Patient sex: M
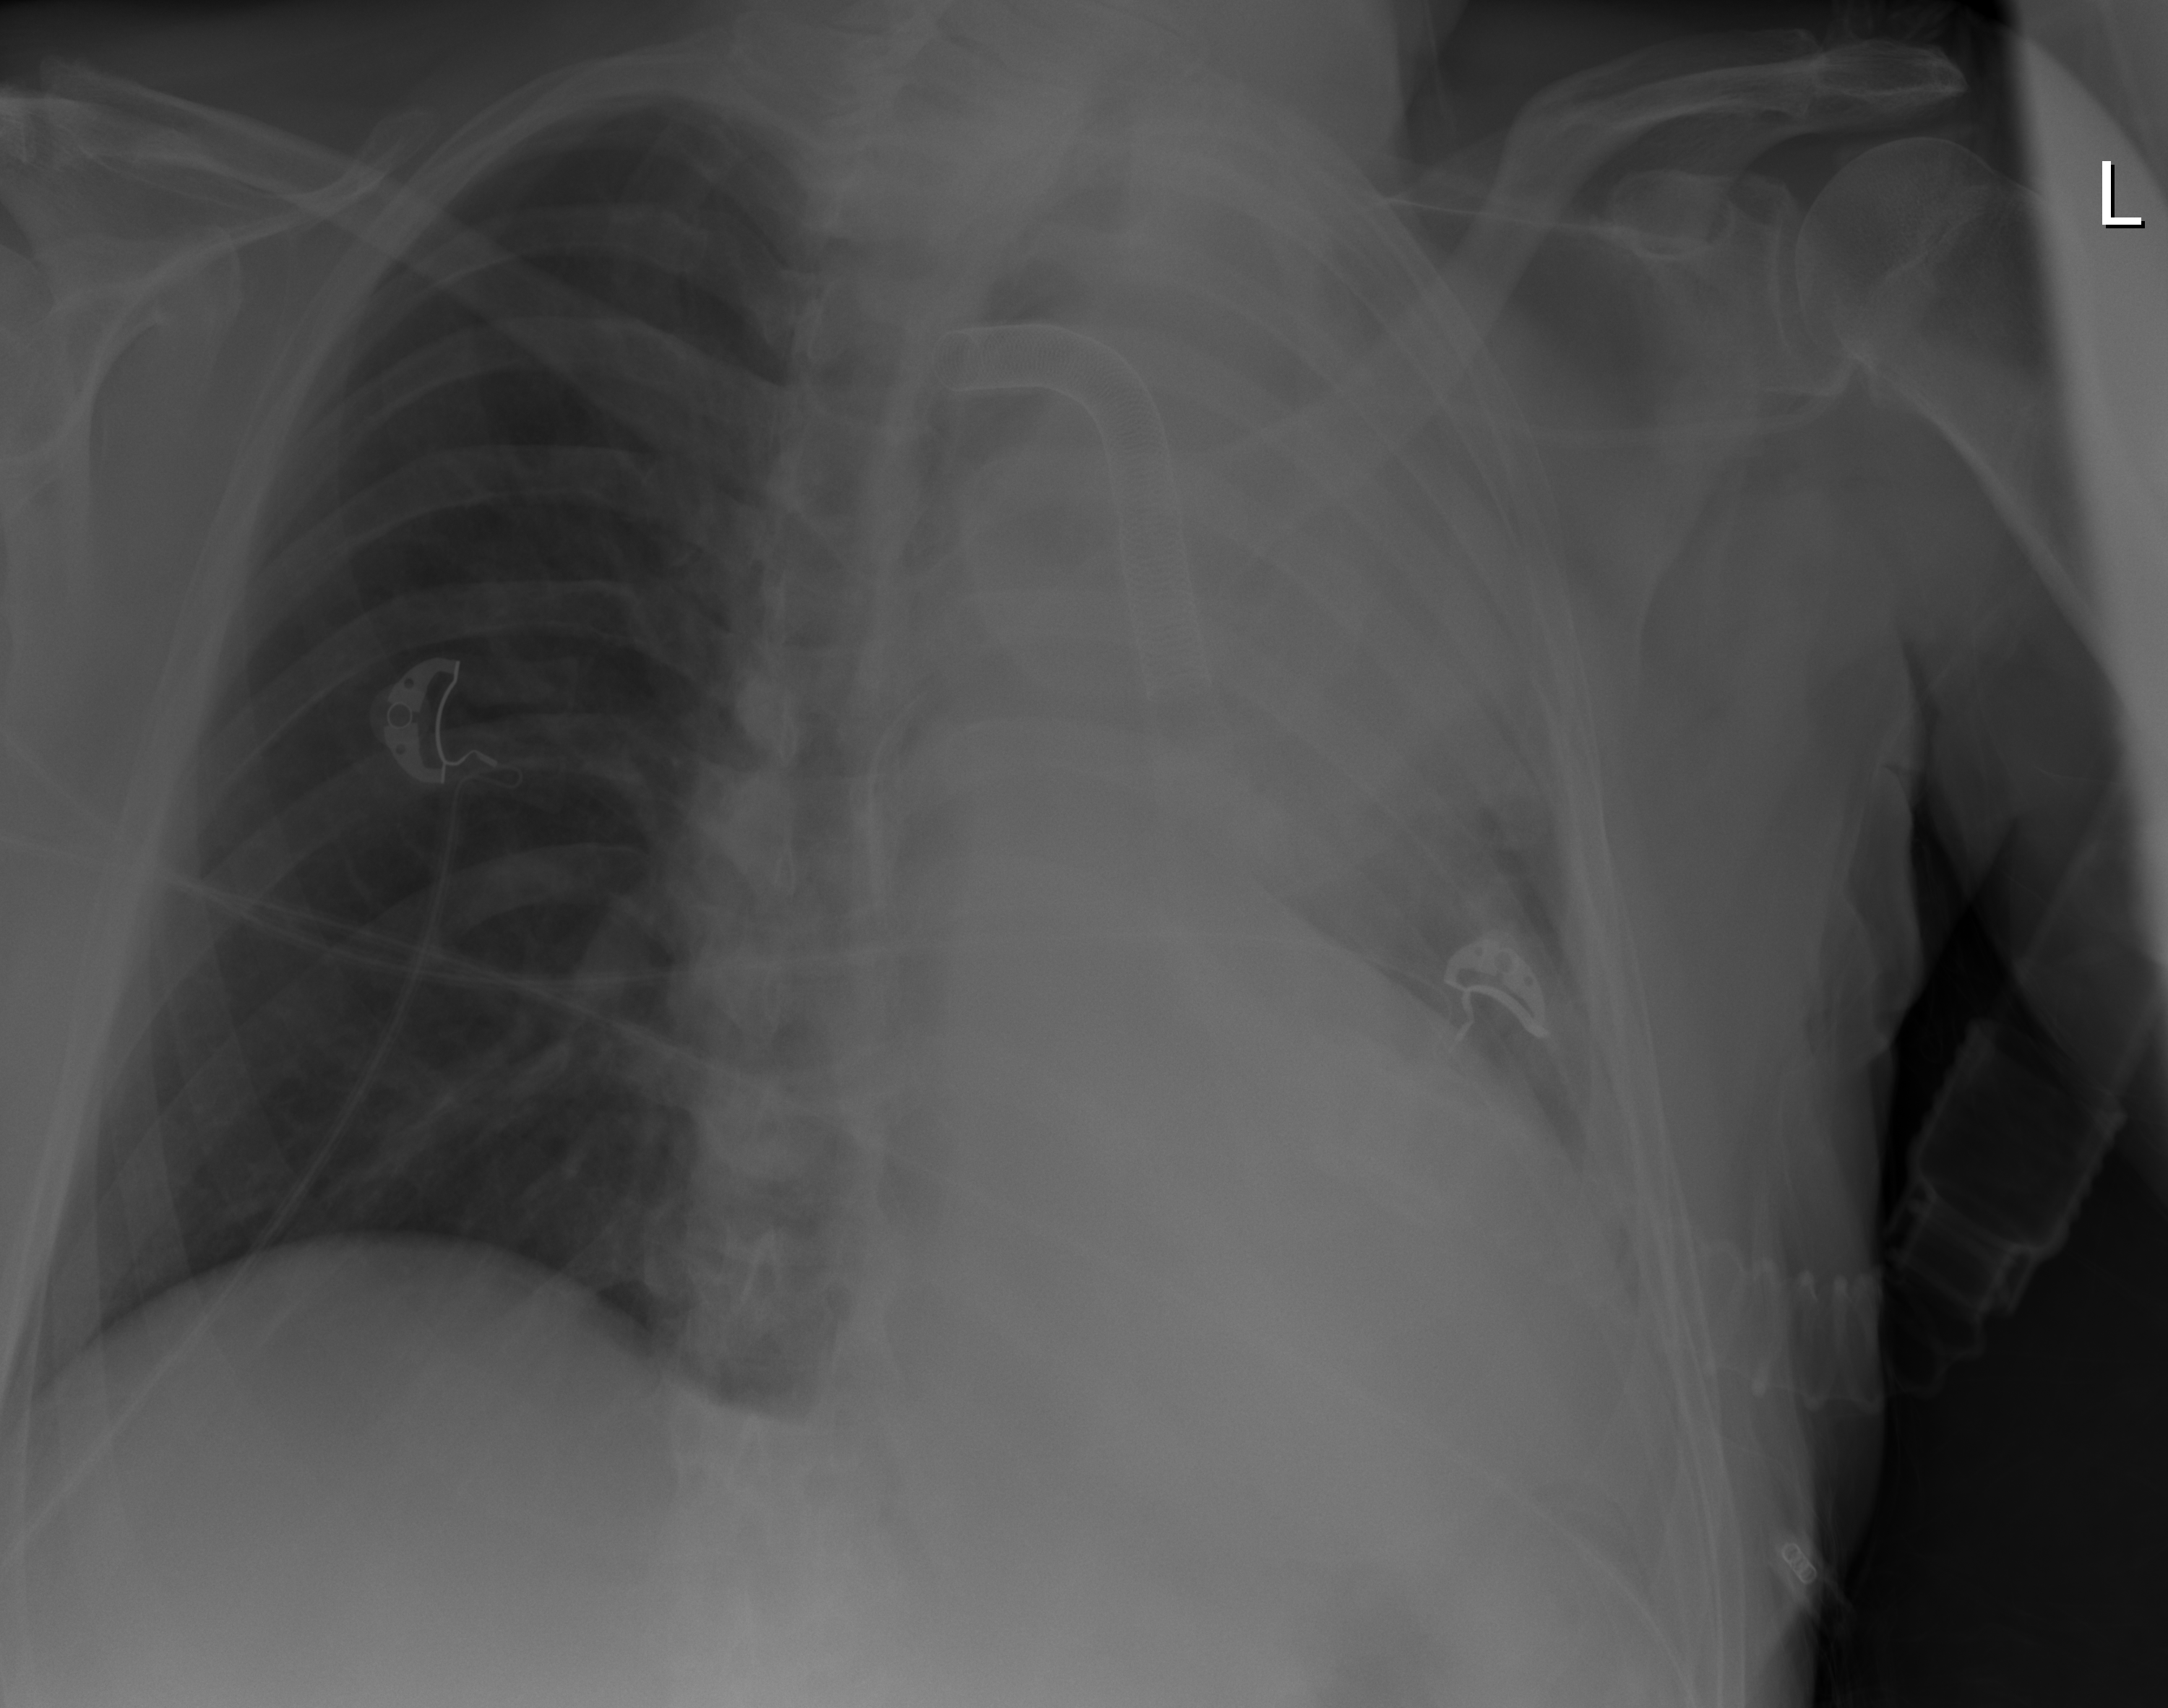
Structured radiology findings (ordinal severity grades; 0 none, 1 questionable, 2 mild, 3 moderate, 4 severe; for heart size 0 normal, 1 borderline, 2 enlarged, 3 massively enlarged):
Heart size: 2
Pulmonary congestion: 0
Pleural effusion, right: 0
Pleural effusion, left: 3
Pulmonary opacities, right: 0
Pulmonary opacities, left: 0
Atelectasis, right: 0
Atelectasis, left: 3